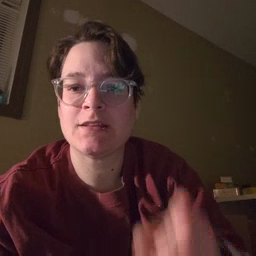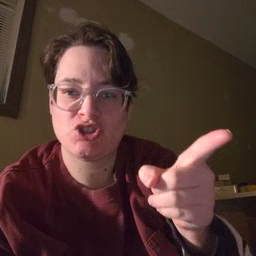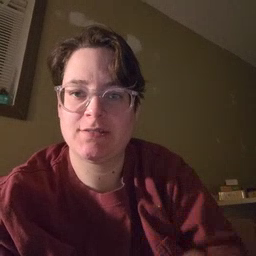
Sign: hesheit